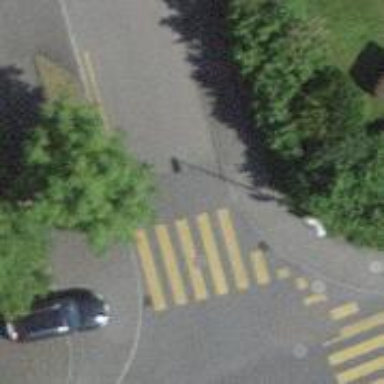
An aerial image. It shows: Footway with zebra crossing.